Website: apple-inc
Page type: payment
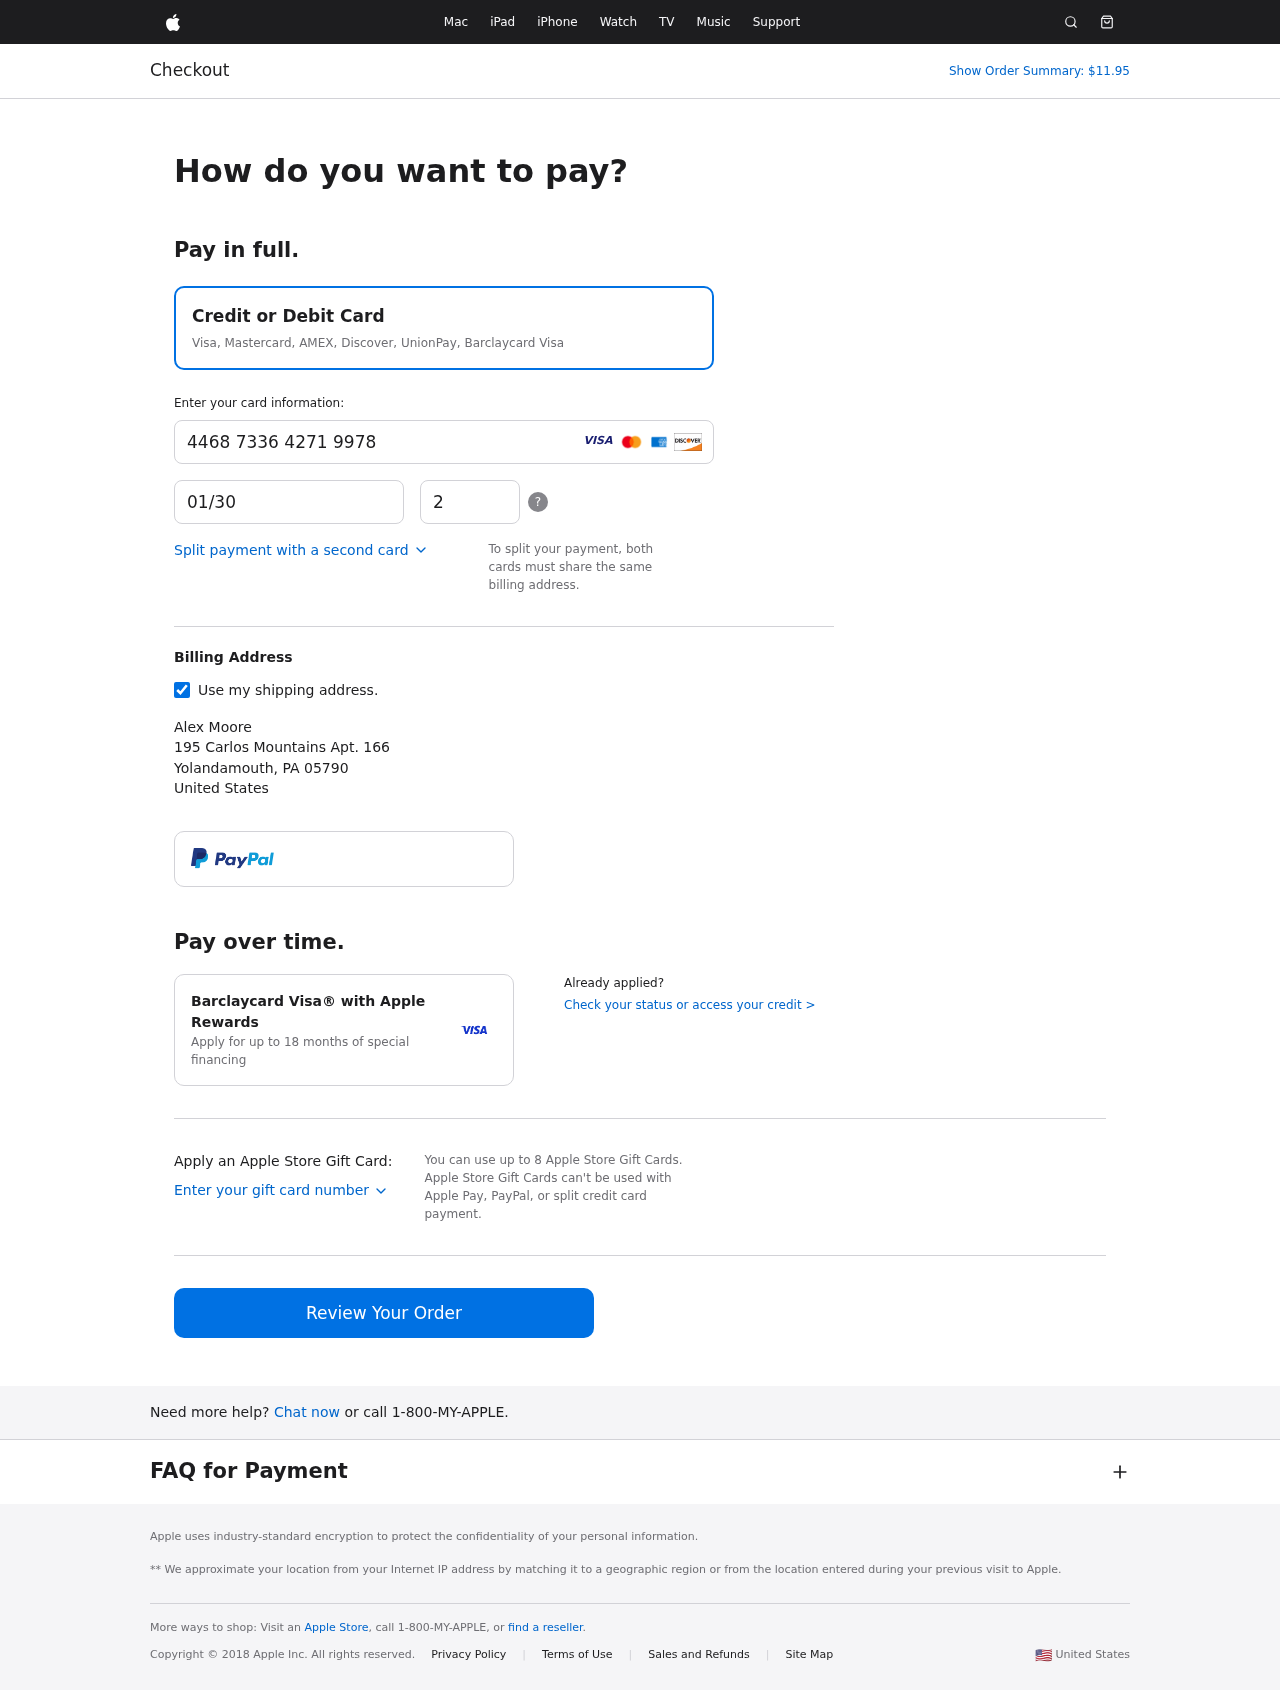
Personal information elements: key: PII_CARD_CVV
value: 212
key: PII_CARD_EXPIRY
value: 01/30
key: PII_CARD_NUMBER
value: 4468 7336 4271 9978
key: PII_CITY
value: Yolandamouth
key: PII_COUNTRY
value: United States
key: PII_FULLNAME
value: Alex Moore
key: PII_POSTCODE
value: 05790
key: PII_STATE_ABBR
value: PA
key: PII_STREET
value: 195 Carlos Mountains Apt. 166
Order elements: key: ORDER_TOTAL
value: Show Order Summary: $11.95